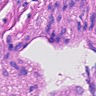
Metastatic tissue present: yes